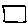
Label: square